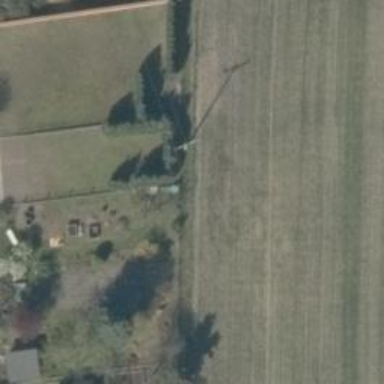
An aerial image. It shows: Minor power line.